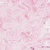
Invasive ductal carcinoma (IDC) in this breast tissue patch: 0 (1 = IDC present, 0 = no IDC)